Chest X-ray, PA view. Patient: 21 years old, sex M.
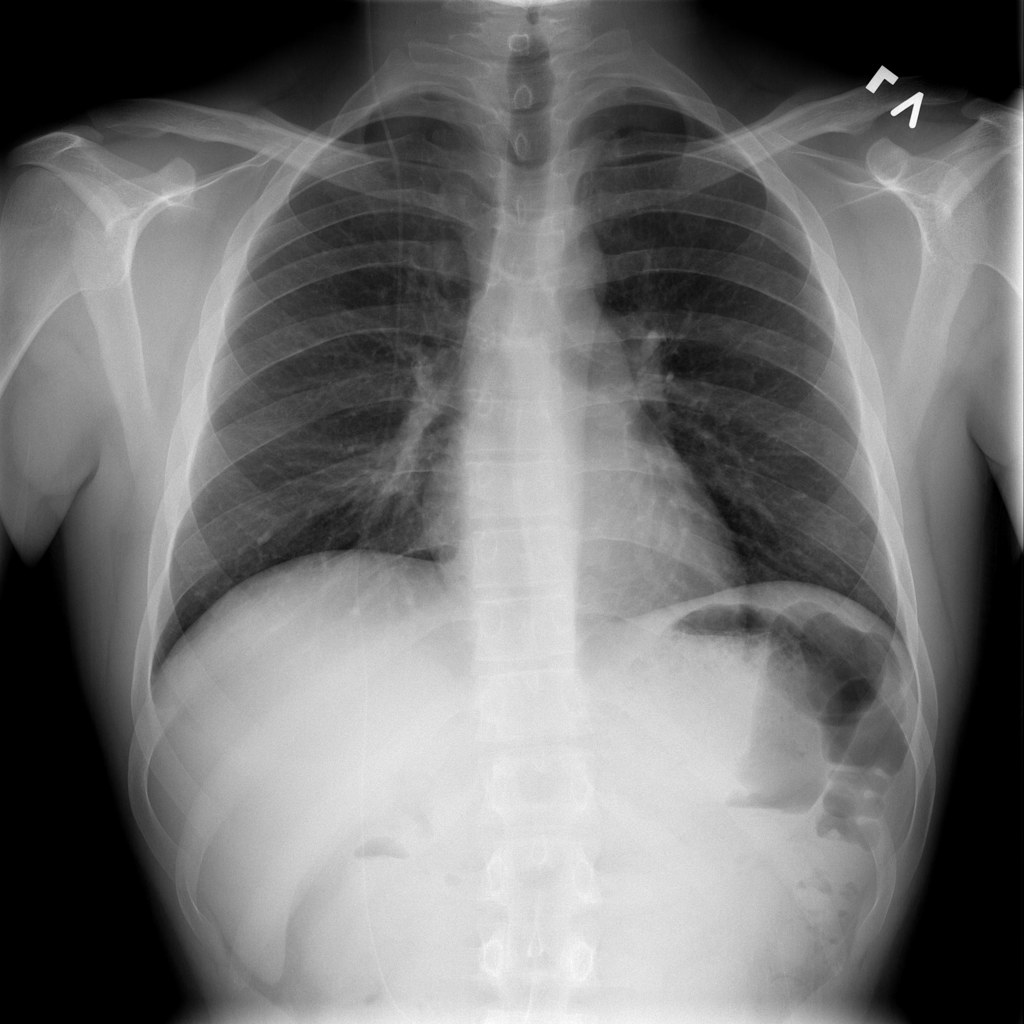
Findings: No Finding